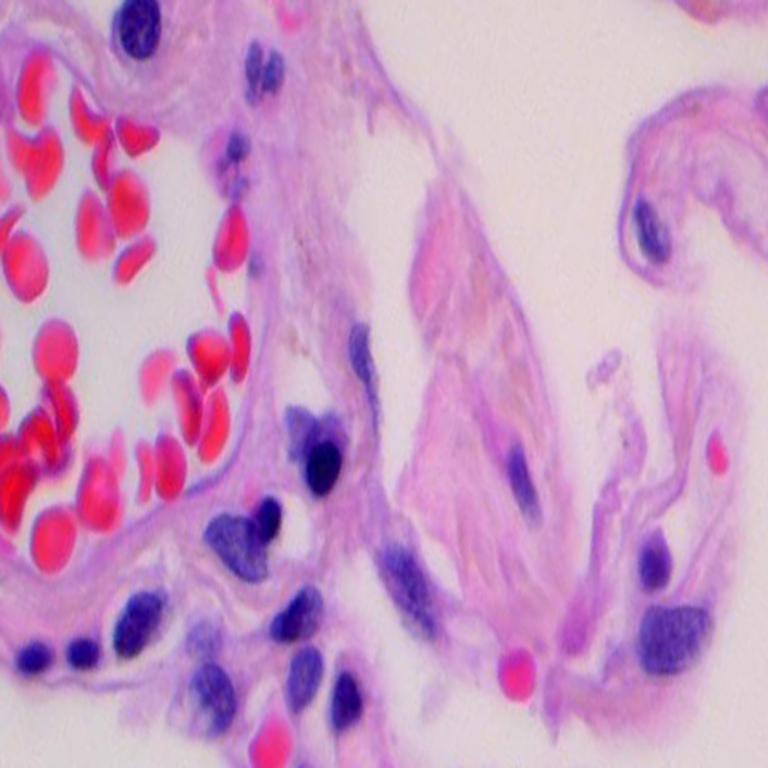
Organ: lung
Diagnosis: benign